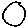
Label: circle